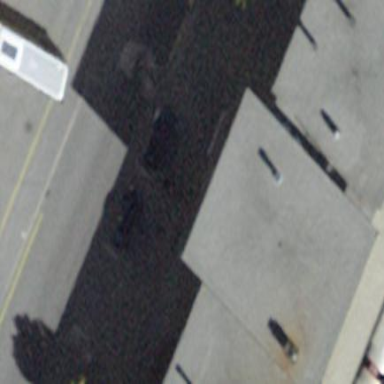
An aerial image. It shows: Parking area with surface.